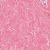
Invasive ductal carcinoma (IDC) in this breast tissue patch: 0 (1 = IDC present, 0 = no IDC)